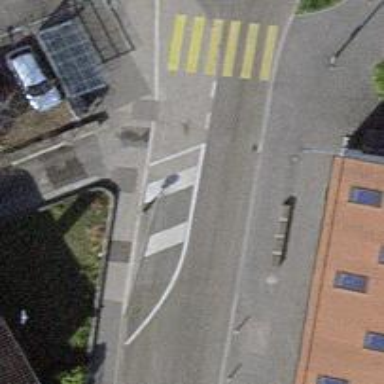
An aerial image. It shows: Parking aisle with sidewalk.